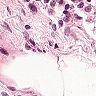
Metastatic tissue present: no